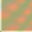
Piece: xx